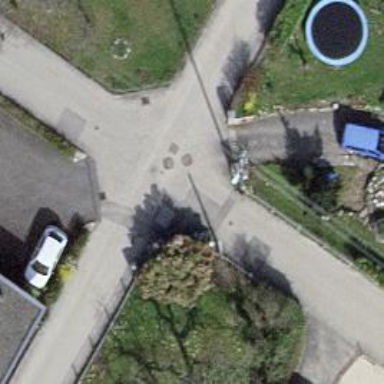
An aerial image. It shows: Asphalt road in living street.